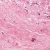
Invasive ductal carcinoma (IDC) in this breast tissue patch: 0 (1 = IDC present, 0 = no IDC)